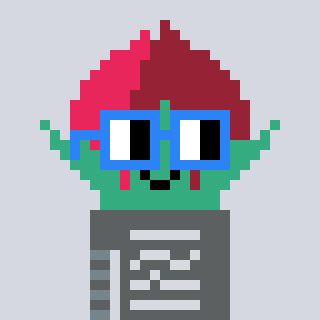
a pixel art character with square blue glasses, a rosebud-shaped head and a peachy-colored body on a cool background